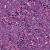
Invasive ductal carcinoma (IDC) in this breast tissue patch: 1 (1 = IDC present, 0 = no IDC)